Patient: sex F, age 54
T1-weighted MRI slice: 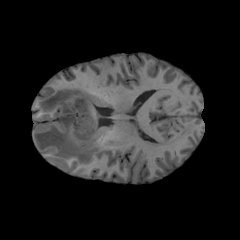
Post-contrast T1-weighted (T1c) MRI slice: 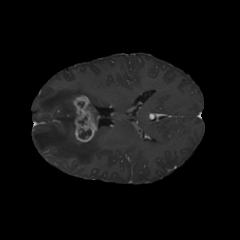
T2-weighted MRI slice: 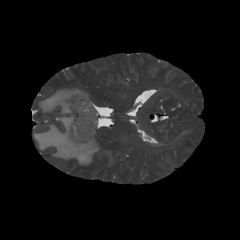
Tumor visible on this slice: yes
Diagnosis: Glioblastoma, IDH-wildtype
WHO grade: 4